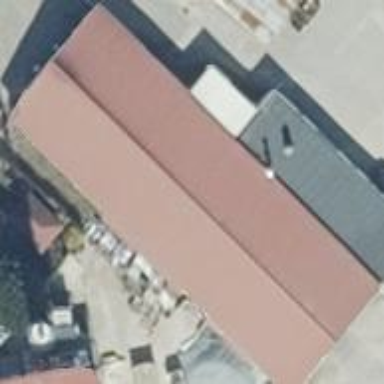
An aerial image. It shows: Bakery located in building.